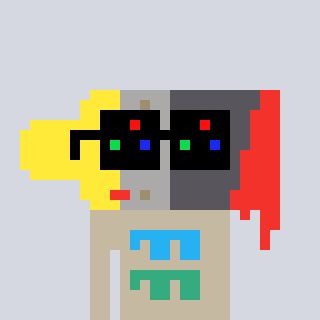
a pixel art character with square black sunglasses, a paintbrush-shaped head and a bege-colored body on a cool background